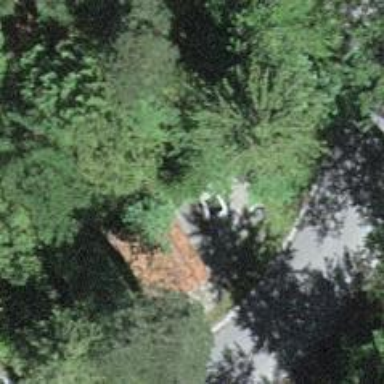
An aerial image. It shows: Shelter.